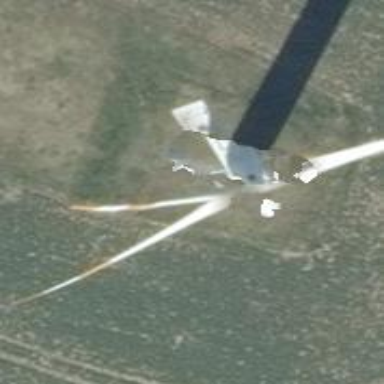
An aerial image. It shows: Wind generator powered by Vestas horizontal axis wind turbine.